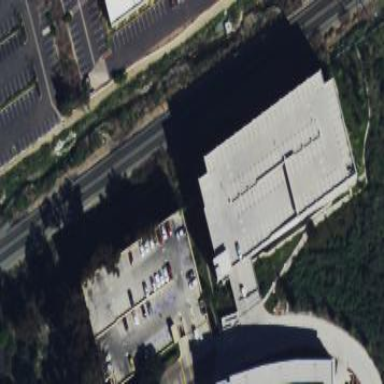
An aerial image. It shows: Multi-storey parking building.